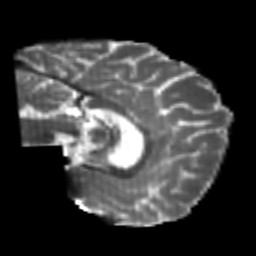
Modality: T2w
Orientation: sagittal
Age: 21
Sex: female
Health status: healthy
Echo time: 0.074 s